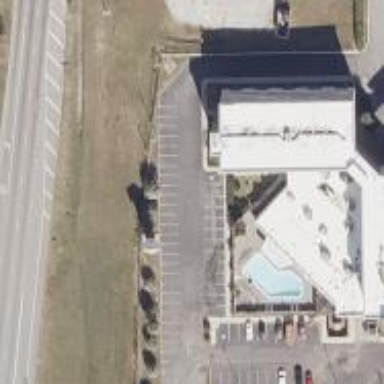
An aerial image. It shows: Hotel building.